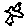
Label: bird